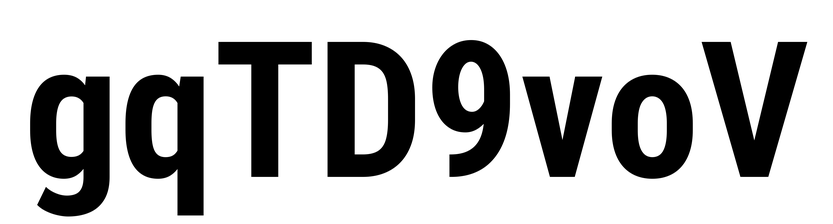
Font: Roboto_Condensed_Bold